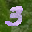
Label: 3